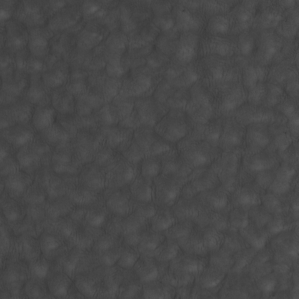
Label: non_frost